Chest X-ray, PA view. Patient: 35 years old, sex F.
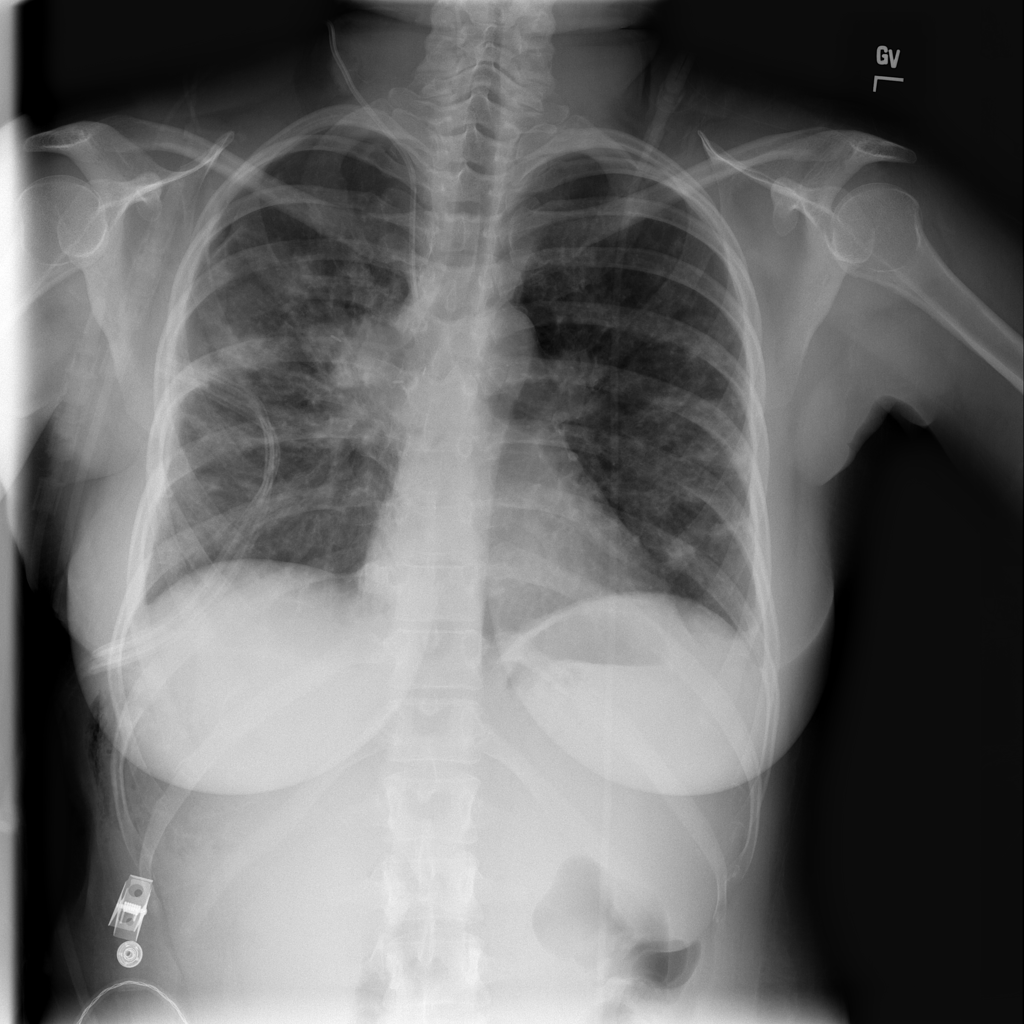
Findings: Infiltration, Mass, Pneumothorax